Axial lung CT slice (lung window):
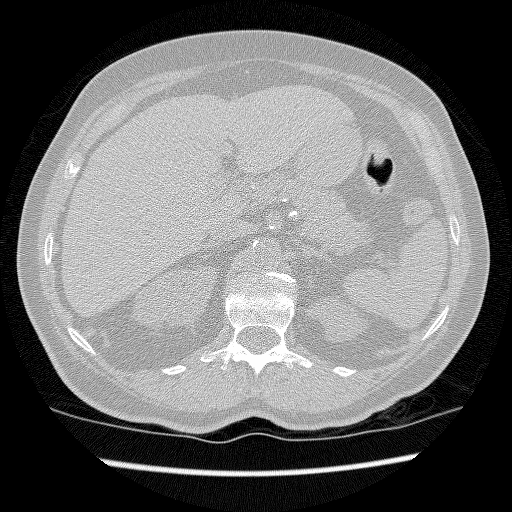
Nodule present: no